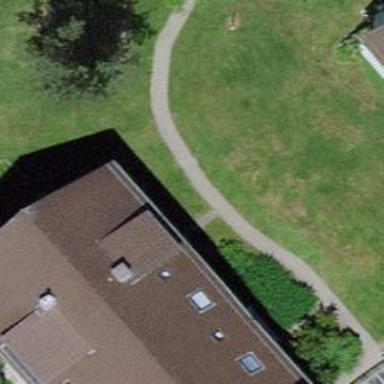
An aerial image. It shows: Paved footway.